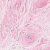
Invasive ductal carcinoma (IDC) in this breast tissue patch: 0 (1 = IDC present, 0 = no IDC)